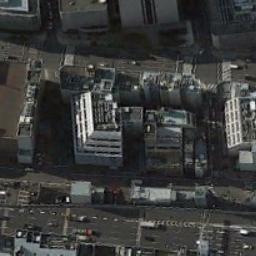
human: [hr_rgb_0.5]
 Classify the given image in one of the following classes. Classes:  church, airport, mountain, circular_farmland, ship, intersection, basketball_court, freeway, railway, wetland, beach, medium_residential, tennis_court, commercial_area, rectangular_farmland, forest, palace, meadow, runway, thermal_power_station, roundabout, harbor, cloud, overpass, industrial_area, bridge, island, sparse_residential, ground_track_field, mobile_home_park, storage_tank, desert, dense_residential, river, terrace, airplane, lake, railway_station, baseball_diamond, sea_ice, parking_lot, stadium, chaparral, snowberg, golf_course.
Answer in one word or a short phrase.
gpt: commercial_area